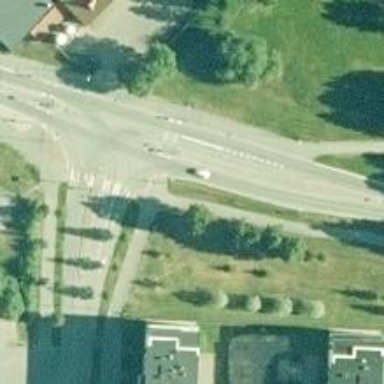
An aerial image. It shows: Asphalt cycleway with crossing.